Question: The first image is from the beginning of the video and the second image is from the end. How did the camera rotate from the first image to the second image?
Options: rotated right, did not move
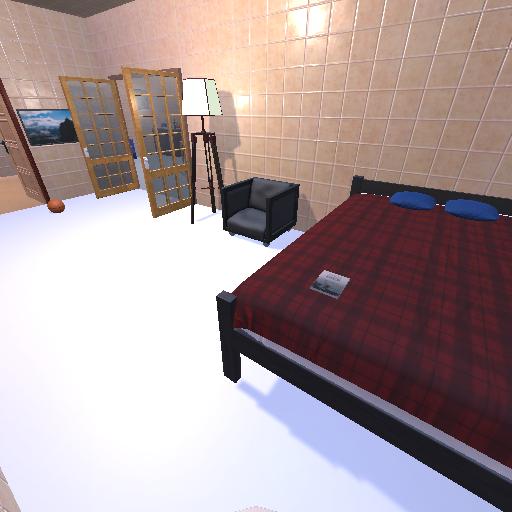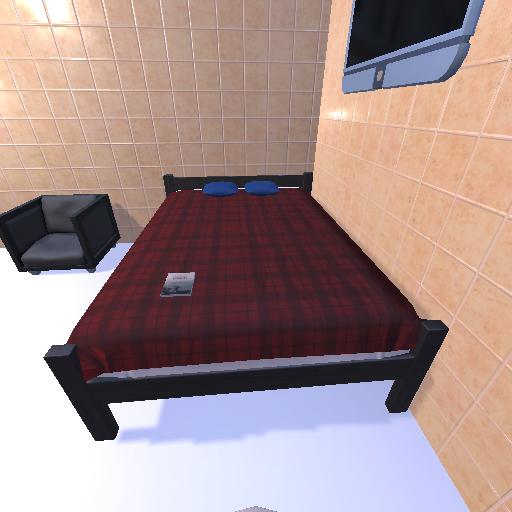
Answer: rotated right